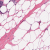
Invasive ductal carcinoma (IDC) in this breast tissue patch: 1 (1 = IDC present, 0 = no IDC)